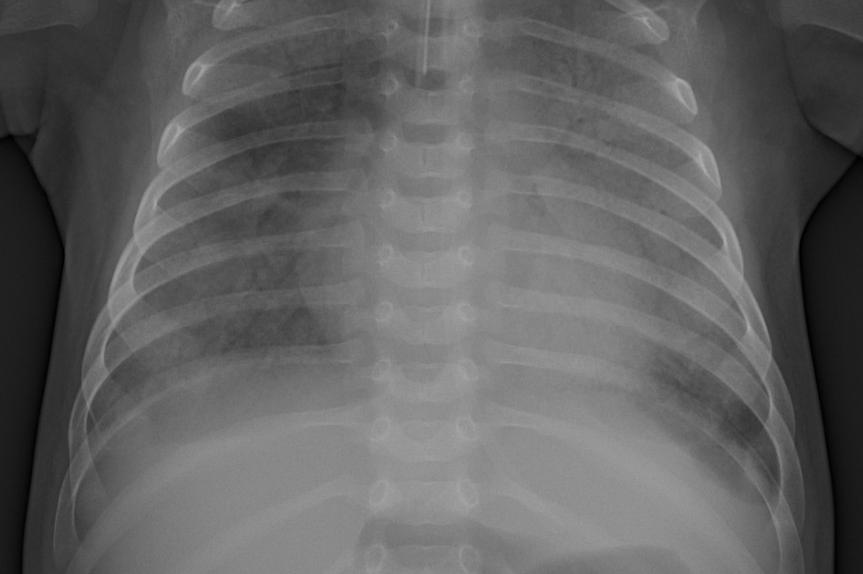
Diagnosis: PNEUMONIA